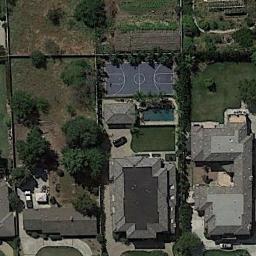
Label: basketball_court